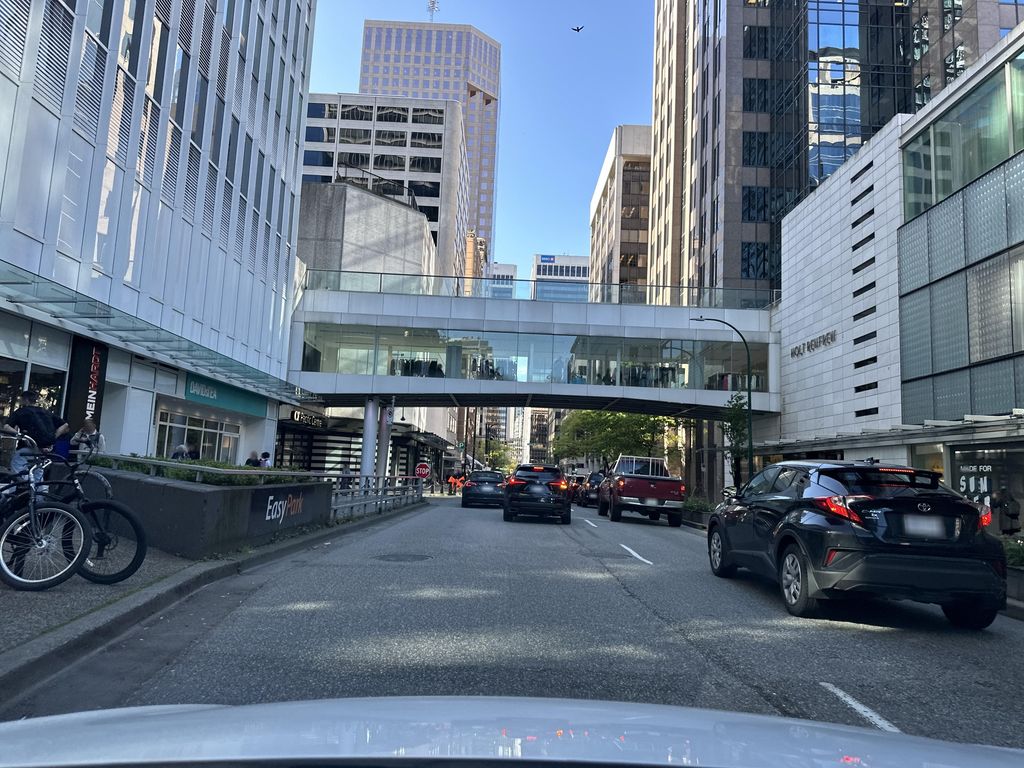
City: vancouver